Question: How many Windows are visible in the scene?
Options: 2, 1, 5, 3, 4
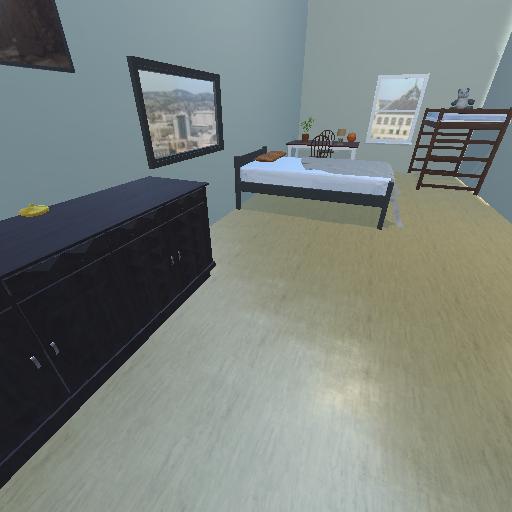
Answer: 2